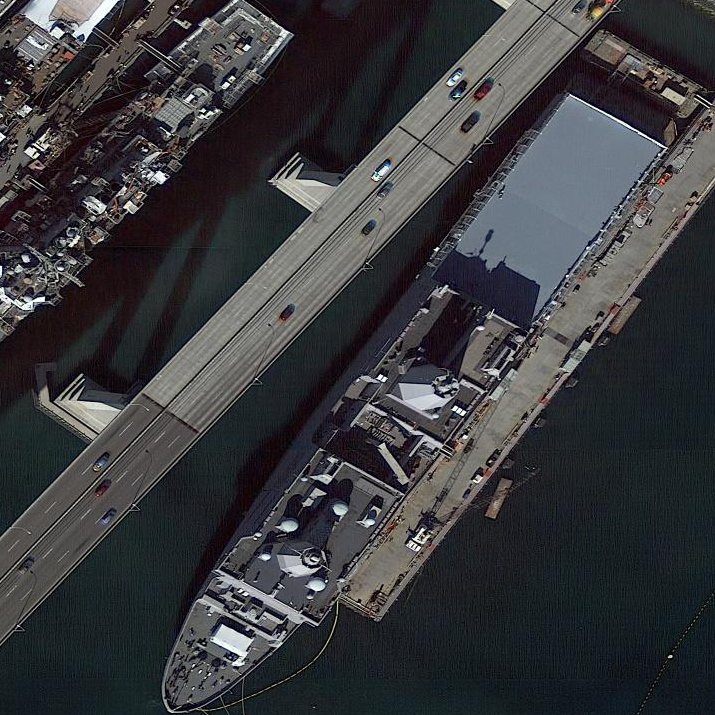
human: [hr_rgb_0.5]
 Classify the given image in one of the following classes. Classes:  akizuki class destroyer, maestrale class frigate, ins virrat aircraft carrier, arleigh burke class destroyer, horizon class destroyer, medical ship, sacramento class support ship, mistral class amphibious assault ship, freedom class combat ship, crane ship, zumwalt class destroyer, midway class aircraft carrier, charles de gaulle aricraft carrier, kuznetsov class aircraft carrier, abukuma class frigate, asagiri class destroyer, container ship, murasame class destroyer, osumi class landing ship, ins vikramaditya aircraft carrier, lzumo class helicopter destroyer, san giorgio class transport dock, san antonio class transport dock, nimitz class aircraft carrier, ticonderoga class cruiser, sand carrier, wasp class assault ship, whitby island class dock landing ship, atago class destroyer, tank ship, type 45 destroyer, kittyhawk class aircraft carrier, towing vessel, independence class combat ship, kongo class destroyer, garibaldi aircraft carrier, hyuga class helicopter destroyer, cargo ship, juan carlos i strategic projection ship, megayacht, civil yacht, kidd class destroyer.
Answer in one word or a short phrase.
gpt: San Antonio class transport dock